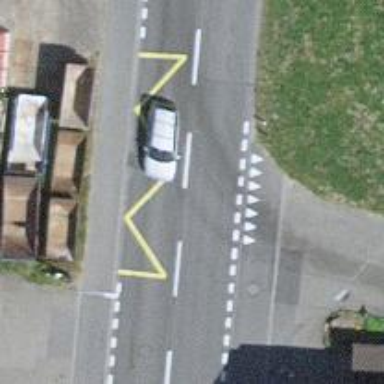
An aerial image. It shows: Road with "give way" sign.